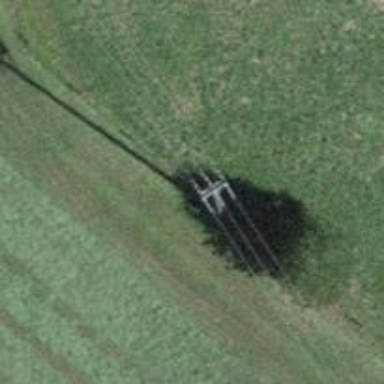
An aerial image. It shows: Utility pole in the area.